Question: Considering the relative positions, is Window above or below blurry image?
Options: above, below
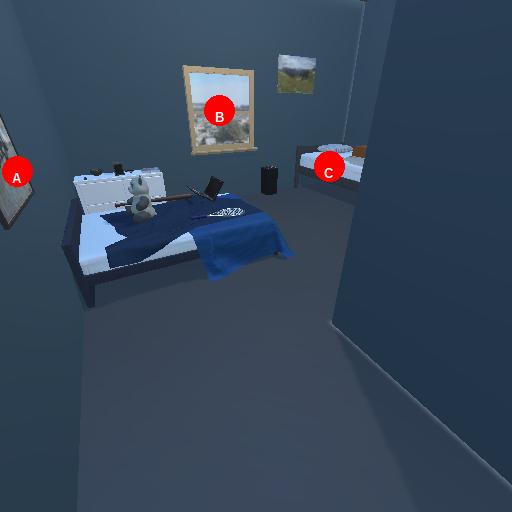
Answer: above